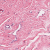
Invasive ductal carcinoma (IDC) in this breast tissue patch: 0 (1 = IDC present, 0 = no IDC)